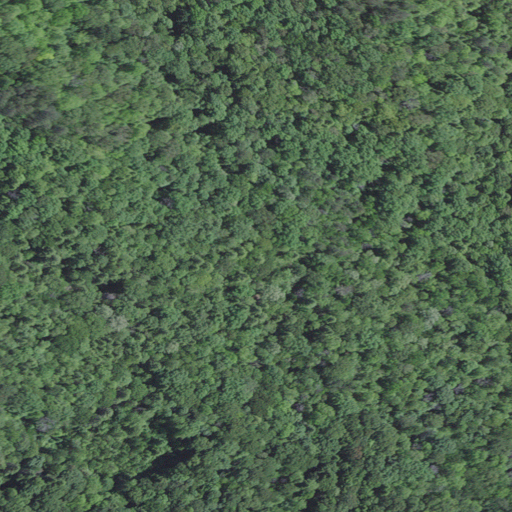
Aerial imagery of valley in Kentucky named Canoe Hollow containing mixed forest and deciduous forest